Interaction volume radius: 5 \u00c5
Interaction volume height: 15 \u00c5
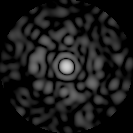
Disorder parameter: 0.8771